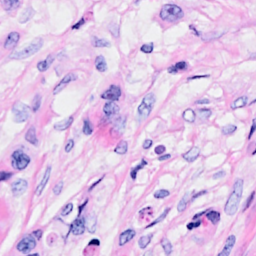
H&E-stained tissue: Breast